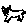
Label: cat